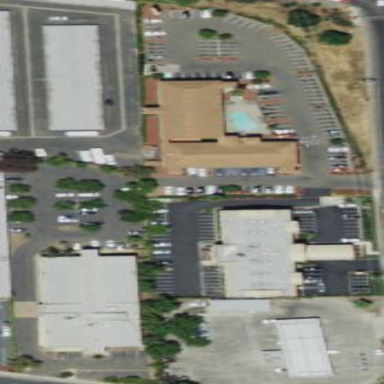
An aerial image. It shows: Commercial area.